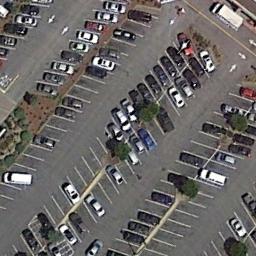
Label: parking_lot